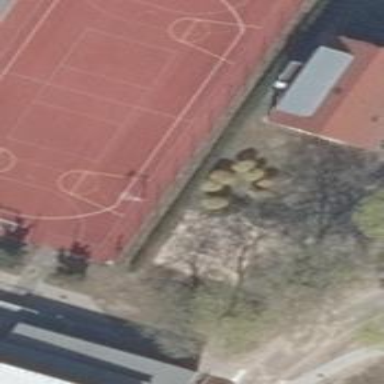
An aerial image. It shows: Basketball court on pitch.